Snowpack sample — Loveland Pass, Silver Plume, Colorado, USA (2/11/26, 12:00 PM MST)
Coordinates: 39.663, -105.886
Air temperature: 35 °F
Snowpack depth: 82 cm
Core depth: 10 cm
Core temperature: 15.8 °F
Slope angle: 13°, slope face: 12°
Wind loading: high
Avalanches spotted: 1
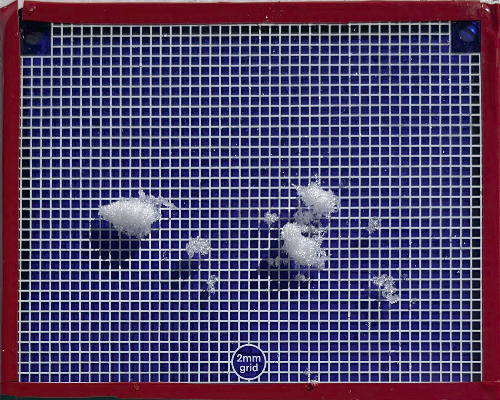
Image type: profile
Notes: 1 small avalanche spotted on the north side of the bowl, lots of wind loading